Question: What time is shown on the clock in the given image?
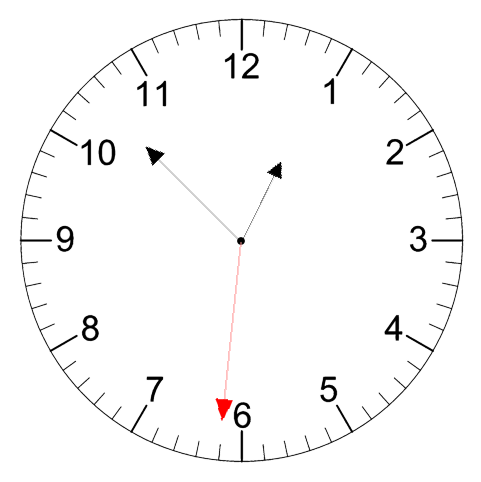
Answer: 12:52:31